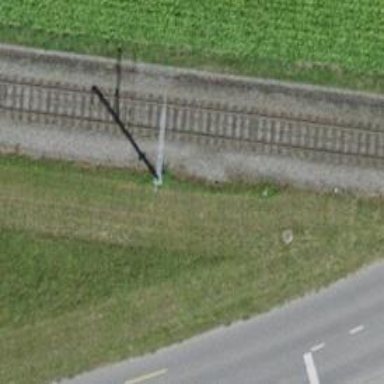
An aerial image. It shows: Railway switch.